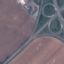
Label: Highway